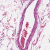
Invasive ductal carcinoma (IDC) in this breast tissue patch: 0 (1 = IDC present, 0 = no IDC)